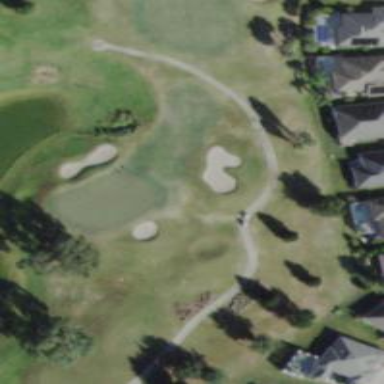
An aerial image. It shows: Path for golf carts.